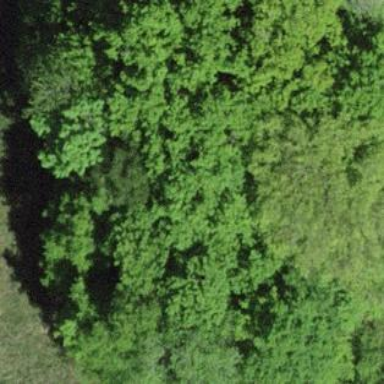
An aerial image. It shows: Forest area.